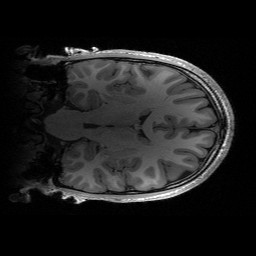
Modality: T1w
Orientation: coronal
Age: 17
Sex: male
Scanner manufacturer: siemens
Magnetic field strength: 3 T
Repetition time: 2.53 s
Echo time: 0.00297 s